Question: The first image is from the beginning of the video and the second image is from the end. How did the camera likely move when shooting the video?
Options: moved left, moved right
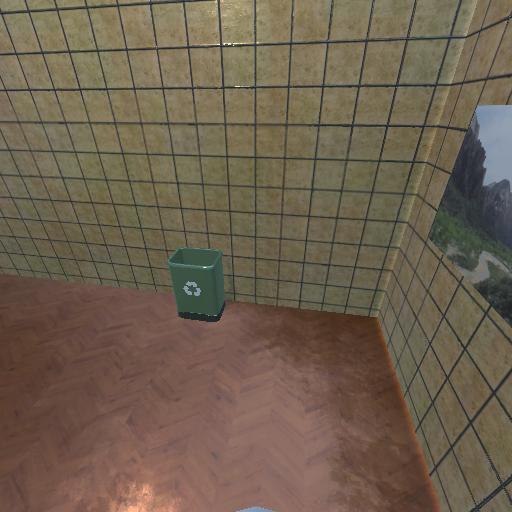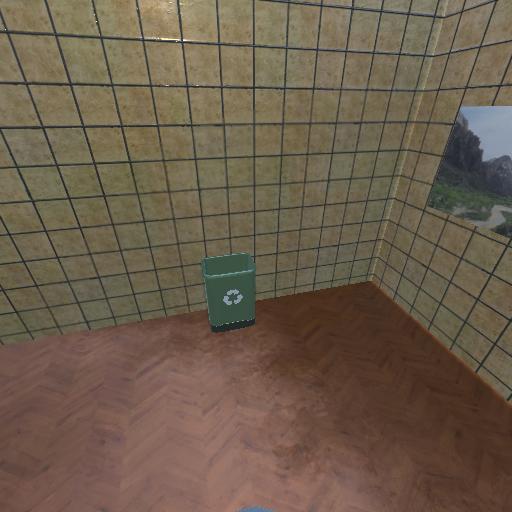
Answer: moved left